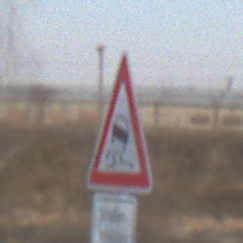
Verkehrszeichen: SchleuderOderRutschgefahr
Zusatzzeichen unten: HinweiseAufGefahrenDurchVerbaleAngabe3
Umgebung: Outdoor, Suburban
Tageszeit: SunriseSunset
Wetter: PartlyCloudy
Licht: Natural
Jahreszeit: Winter
Kontrast: MediumContrast